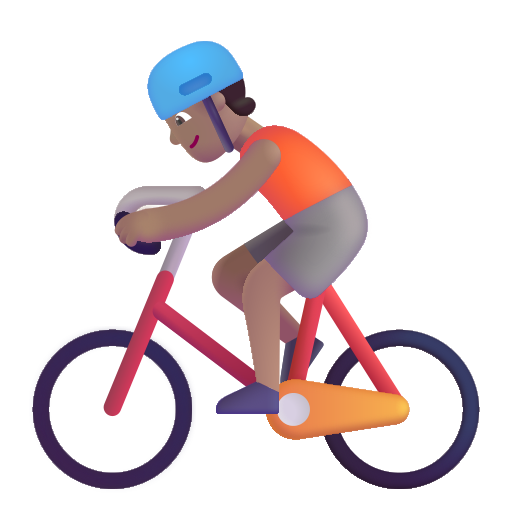
person biking color